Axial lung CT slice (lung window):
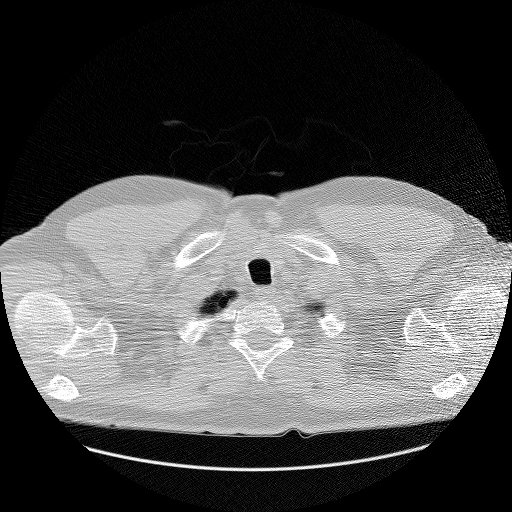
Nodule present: no